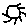
Label: sun